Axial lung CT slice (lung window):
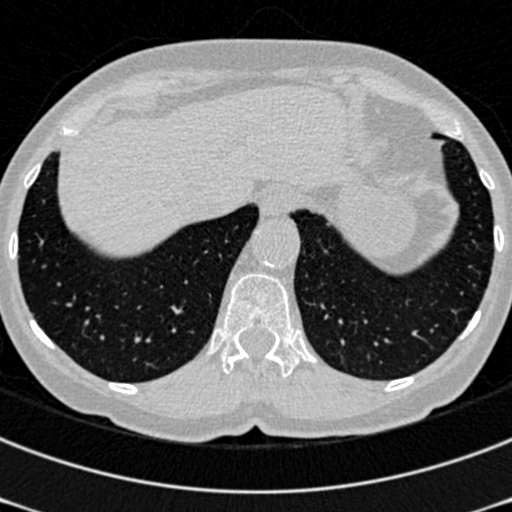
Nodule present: no